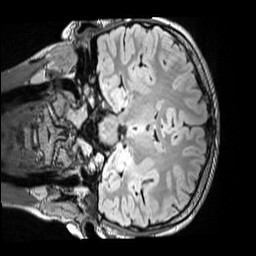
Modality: FLAIR
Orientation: coronal
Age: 11
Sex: male
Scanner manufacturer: siemens
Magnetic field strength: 3 T
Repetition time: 5 s
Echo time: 0.388 s